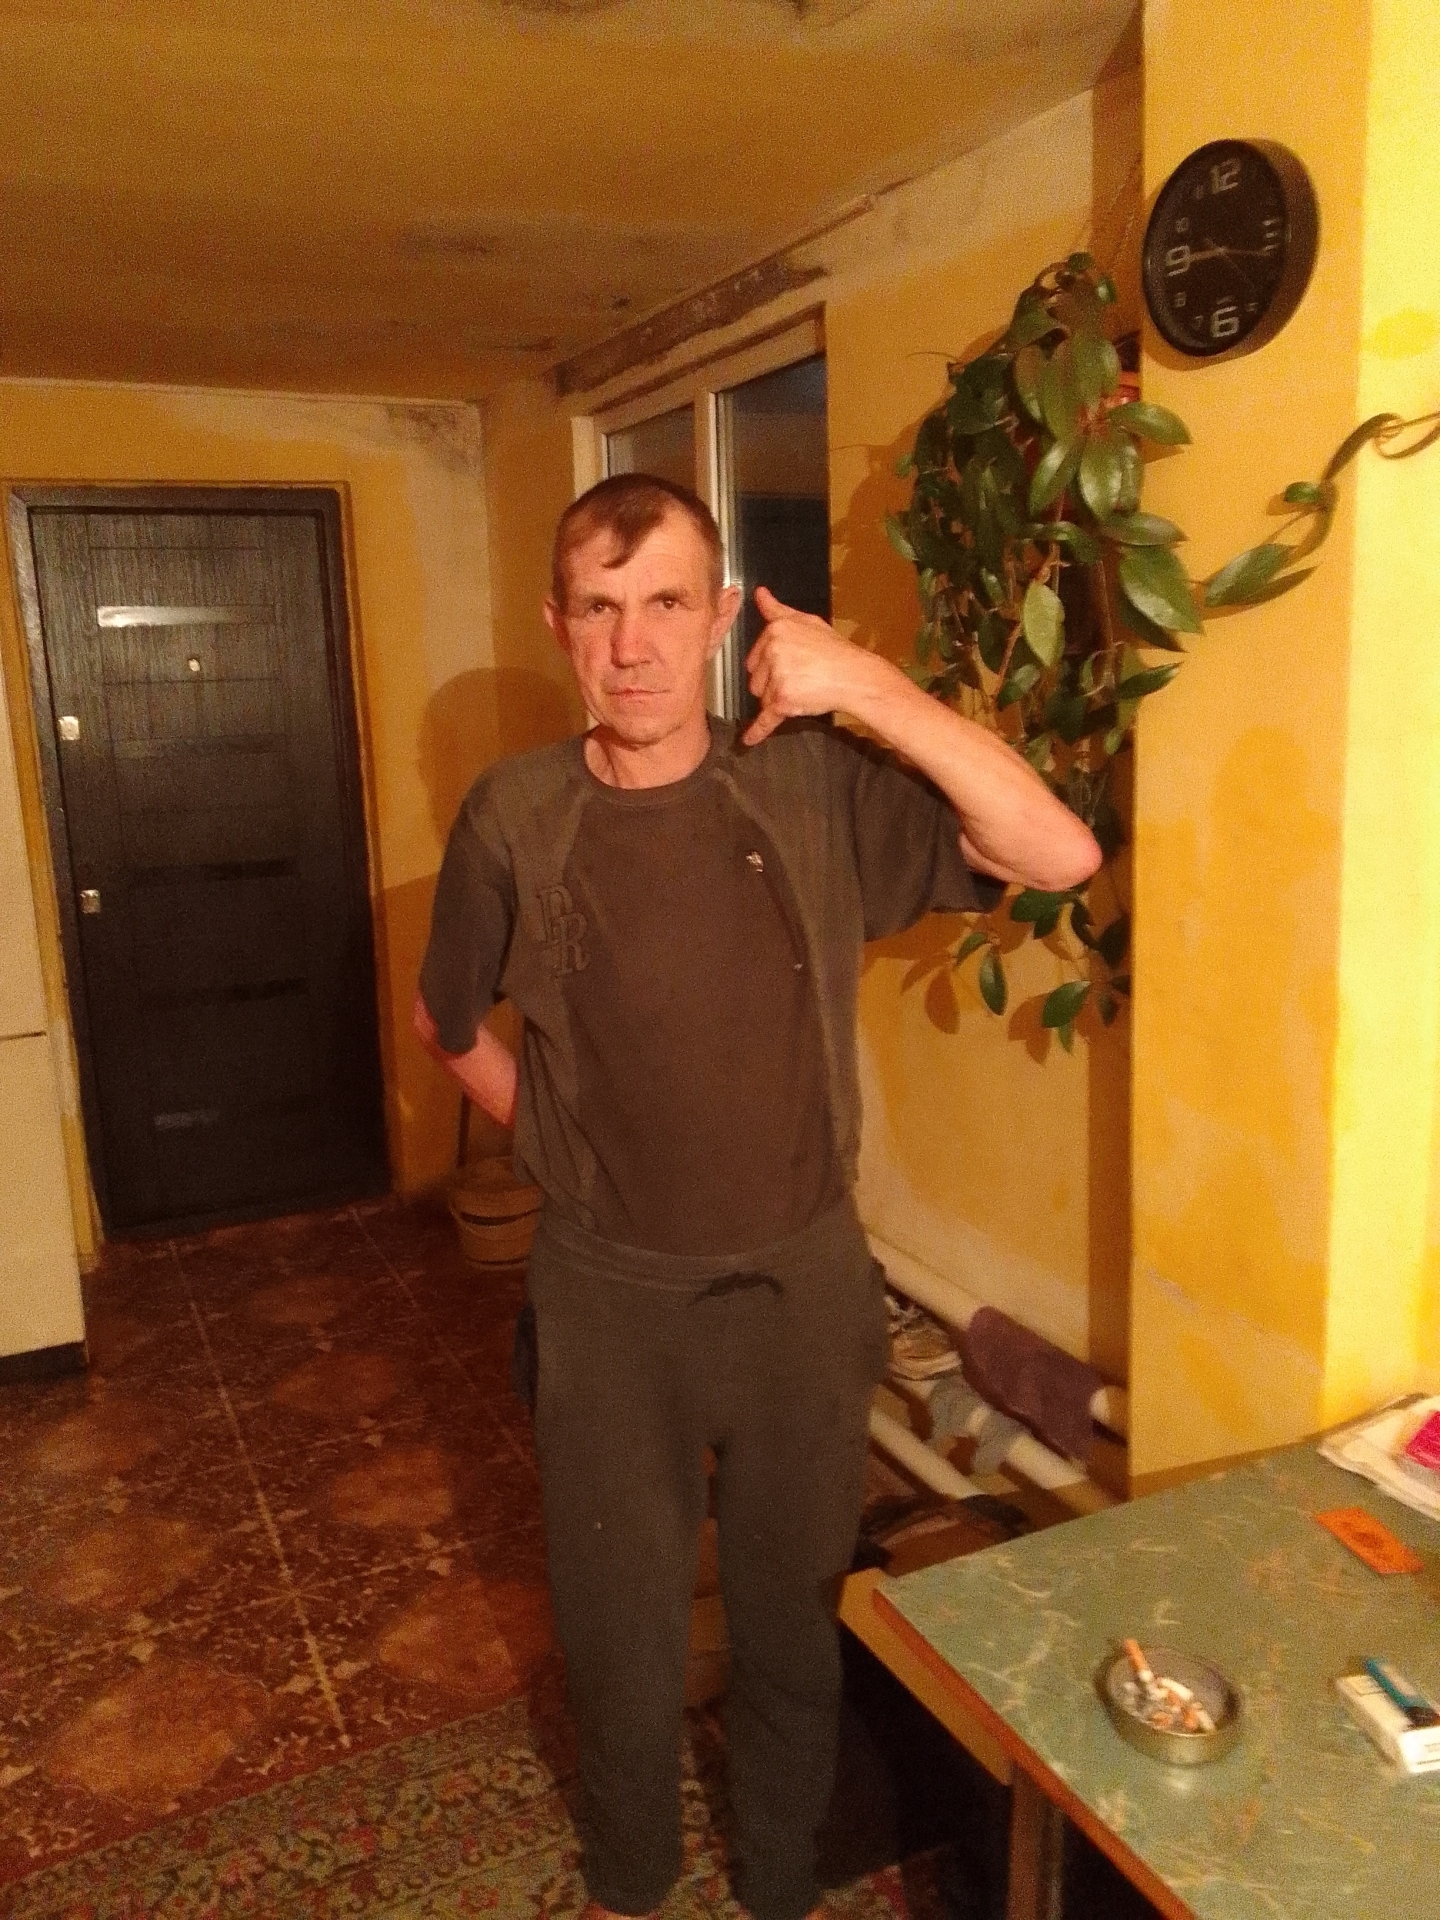
Label: noise